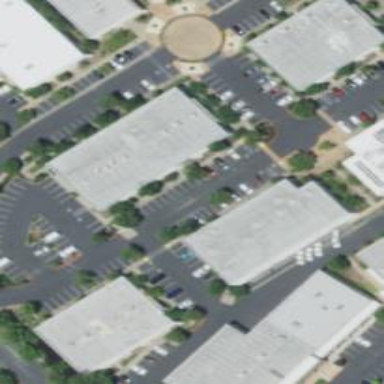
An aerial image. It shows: Commercial building.